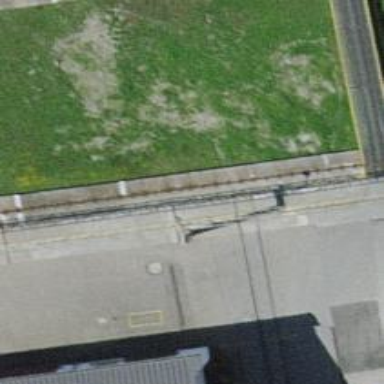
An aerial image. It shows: Narrow-gauge railway with one track passing through yard.